Field crop: maize
Growth stage: 2
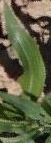
Species: maize